Question: I have run in production mode my smart aplication in rails 3.1 with mongodb.
I can see that page speed from firebug have a smart problem:
leverage browser caching of static, you can see in the above image:

I have check this fix but not working for me:
<URL>
I want to know how can I fix this problem for my image, css and javascript, or if there is a gem for this.
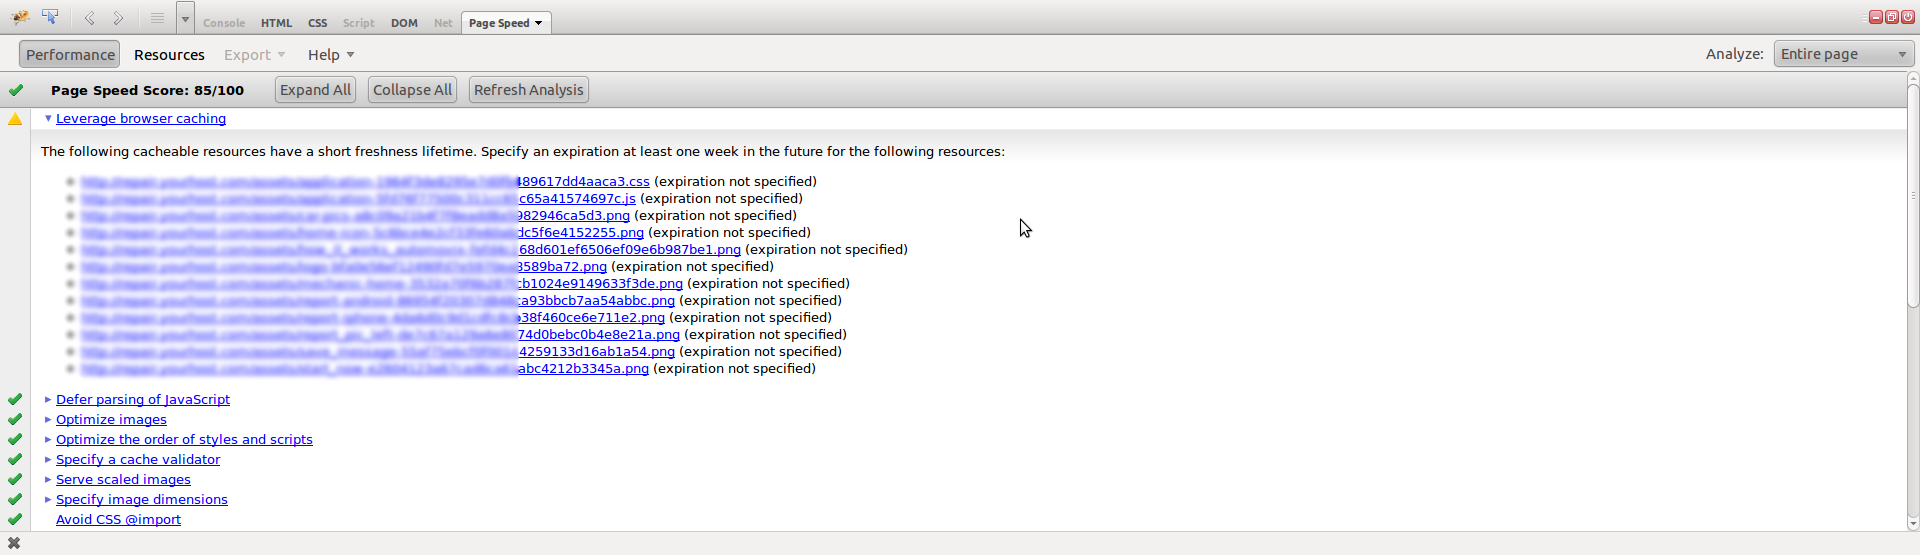
Answer: Thank you for their response Hightechrider and miaout17.
Im using apache. I add to apache2.conf the next code:
'''
<LocationMatch "^/assets/.*$">
# Some browsers still send conditional-GET requests if there's a
# Last-Modified header or an ETag header even if they haven't
# reached the expiry date sent in the Expires header.
Header unset Last-Modified
Header unset ETag
FileETag None
# RFC says only cache for 1 year
ExpiresActive On
ExpiresDefault "access plus 1 year"
</LocationMatch>
'''
Bue I get the next error when I try reset my server apache:
Some idea?
'''
sudo a2enmod headers
'''